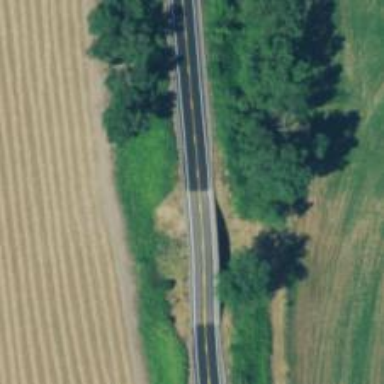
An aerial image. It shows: Viaduct bridge with asphalt surface on trunk highway.